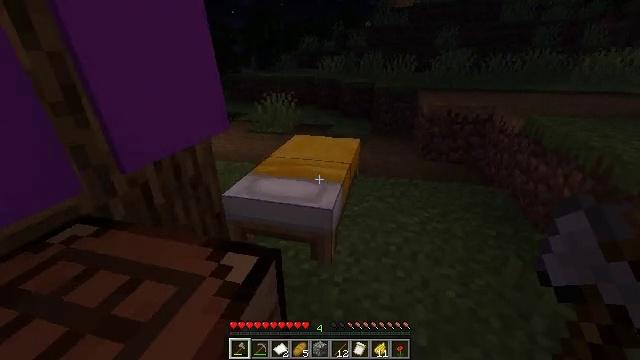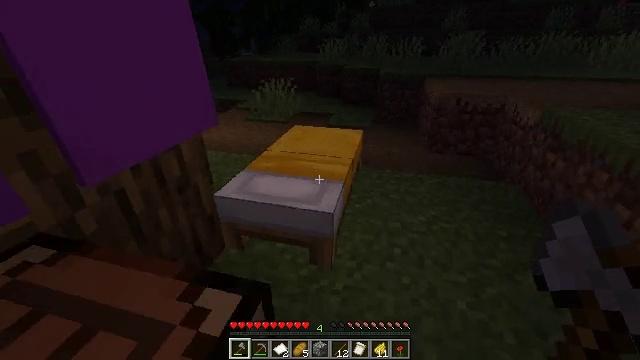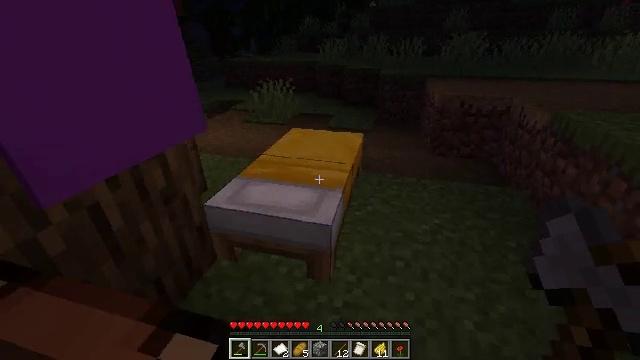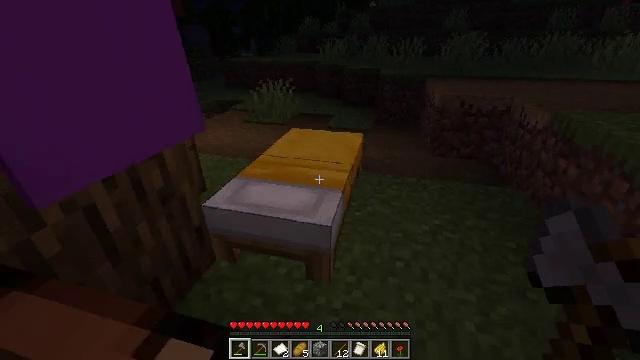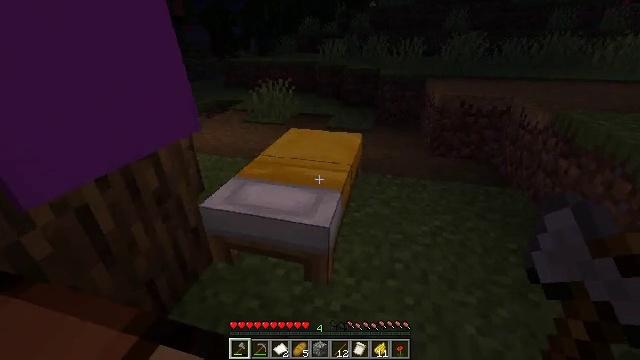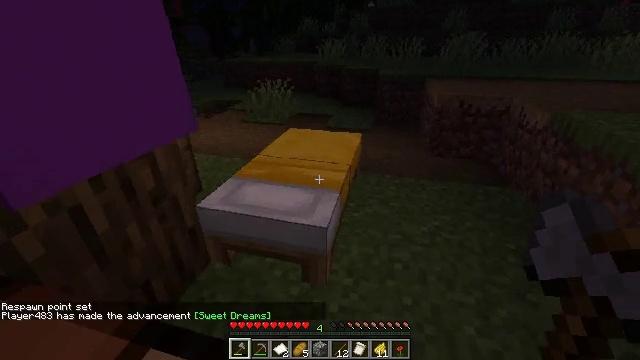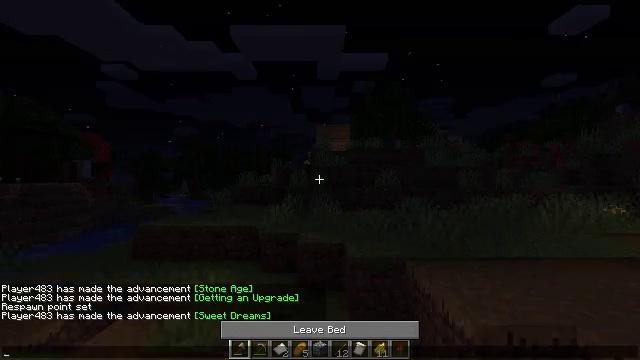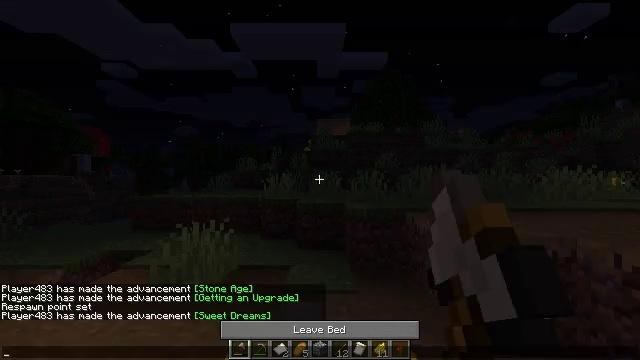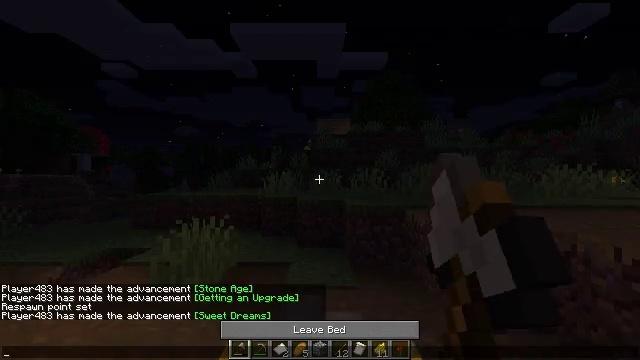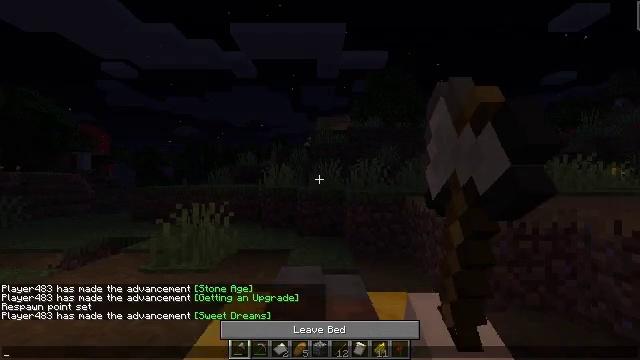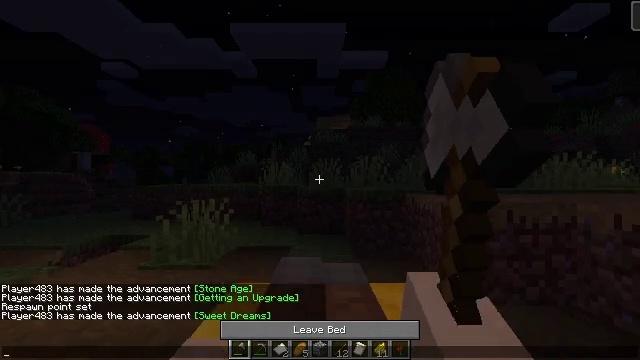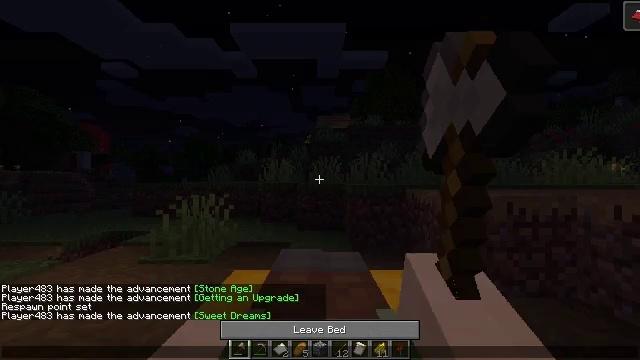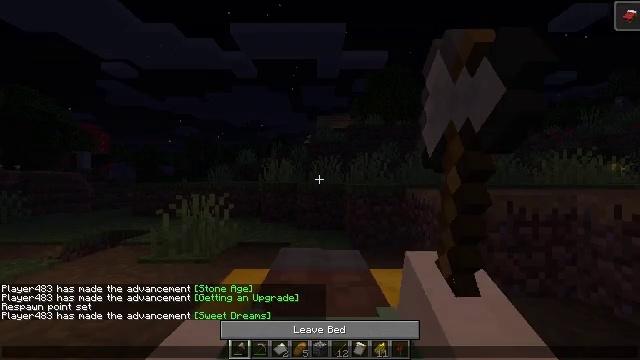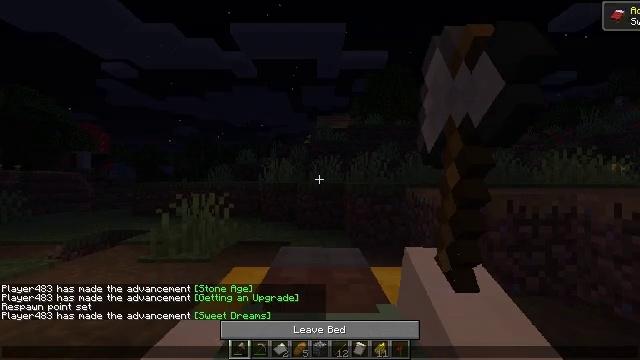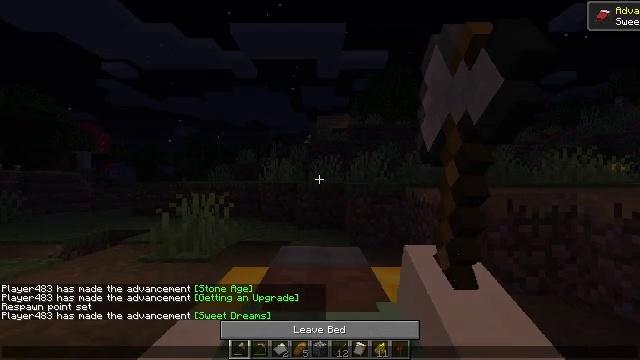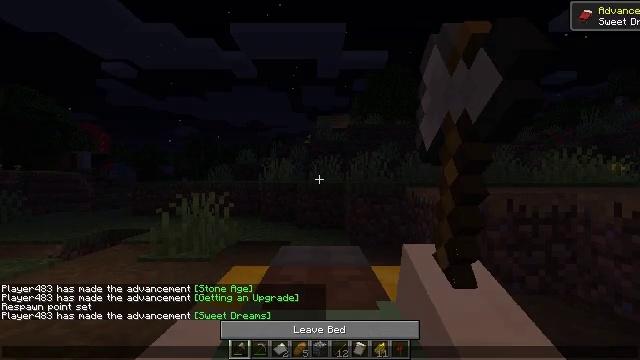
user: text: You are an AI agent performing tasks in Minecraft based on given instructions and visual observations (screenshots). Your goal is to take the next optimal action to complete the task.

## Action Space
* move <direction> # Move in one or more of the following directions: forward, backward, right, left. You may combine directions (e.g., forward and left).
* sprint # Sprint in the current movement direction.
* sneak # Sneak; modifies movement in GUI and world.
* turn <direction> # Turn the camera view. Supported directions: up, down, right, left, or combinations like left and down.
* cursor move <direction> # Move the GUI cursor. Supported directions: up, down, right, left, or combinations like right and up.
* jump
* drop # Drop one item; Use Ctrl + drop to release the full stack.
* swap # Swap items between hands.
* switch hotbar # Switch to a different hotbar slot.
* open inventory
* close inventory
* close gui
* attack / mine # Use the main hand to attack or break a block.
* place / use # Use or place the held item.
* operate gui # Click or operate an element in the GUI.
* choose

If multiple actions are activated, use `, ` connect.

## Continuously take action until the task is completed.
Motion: motion action
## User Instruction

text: Use wooden planks and string to make a loom.
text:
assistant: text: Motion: turn down, use / place
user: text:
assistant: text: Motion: use / place
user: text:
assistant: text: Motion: no_op
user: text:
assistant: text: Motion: no_op
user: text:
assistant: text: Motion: no_op
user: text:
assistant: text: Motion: no_op
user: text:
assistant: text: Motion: no_op
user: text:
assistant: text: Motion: no_op
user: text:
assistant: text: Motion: no_op
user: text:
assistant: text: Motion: no_op
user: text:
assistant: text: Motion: no_op
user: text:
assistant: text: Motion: no_op
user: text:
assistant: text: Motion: no_op
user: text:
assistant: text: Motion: no_op
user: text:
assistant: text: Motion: no_op
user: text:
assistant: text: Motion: no_op
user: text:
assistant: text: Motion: no_op
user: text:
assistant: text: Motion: no_op
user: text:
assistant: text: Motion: no_op
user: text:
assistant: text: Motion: no_op
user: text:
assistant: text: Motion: no_op
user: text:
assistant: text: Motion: no_op
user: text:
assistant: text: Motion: no_op
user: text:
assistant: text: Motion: no_op
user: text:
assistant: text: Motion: no_op
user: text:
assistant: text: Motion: no_op
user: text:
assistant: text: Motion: no_op
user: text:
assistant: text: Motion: no_op
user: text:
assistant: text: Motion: no_op
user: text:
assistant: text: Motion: no_op